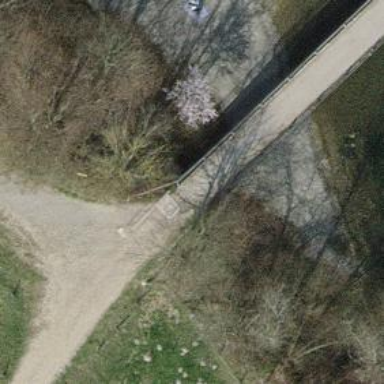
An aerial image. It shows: Bridge with fence.